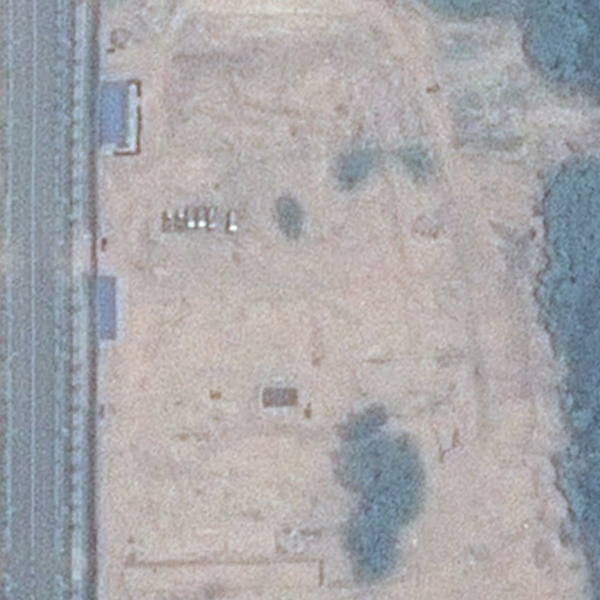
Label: BareLand